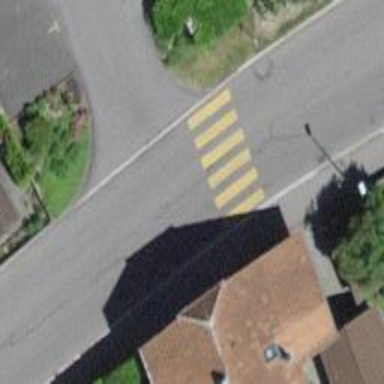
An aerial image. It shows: Marked road crossing.